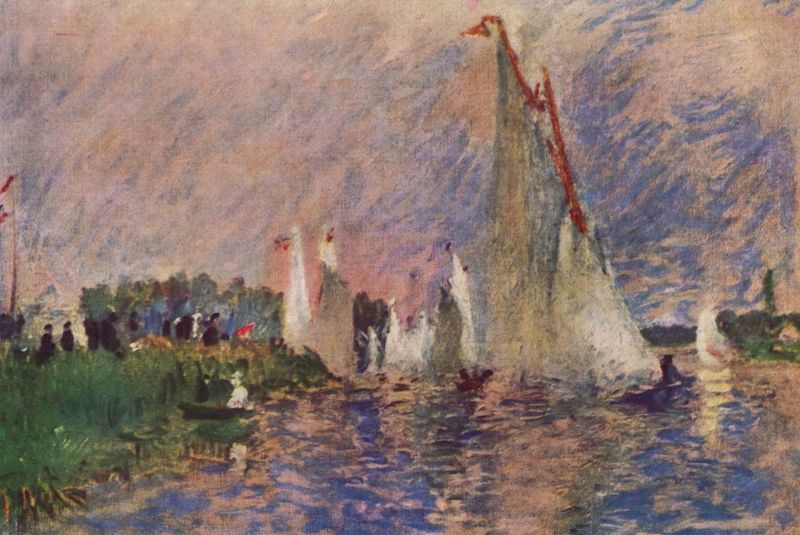
Titel: Regatta bei Argenteuil
Künstler: Pierre Auguste Renoir
Standort: Washington (District of Columbia)
Institution: National Gallery of Art
Schlagwörter: baum, blau, dunkel, gemälde, himmel, mann, meer, wasser, weiß, wolken, bäume, fluss, frauen, grün, impressionismus, landschaft, menschen, see, ufer, braun, frau, grau, hell, licht, männer, schwarz, gras, rot, wiese, leute, öl, bach, dämmerung, schilf, spiegelung, strauch, wind, busch, büsche, gebüsch, gewässer, pastos, sonne, sträucher, personen, pflanzen, rosa, boot, boote, turm, küste, schiff, schiffe, segel, segelboot, segelschiffe, sommer, wellen, fahnen, fahne, mast, segelschiff, abendsonne, lila, violett, linien, ausflug, masten, fahnenmast, freizeit, impressionistisch, reflexe, grass, grun, striche, reflexion, segelboote, betrachter, impression, tupfen, wimpel, regatta, flirren, seurat, pasos, marine, schemen, einmaster, zweimaster, brise, barke, avignon, fluaa, pünktchensegler